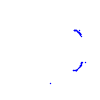
Particle: proton